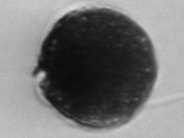
Label: Alexandrium_catenella